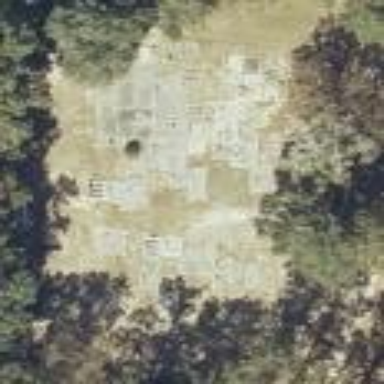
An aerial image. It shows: Grave yard.